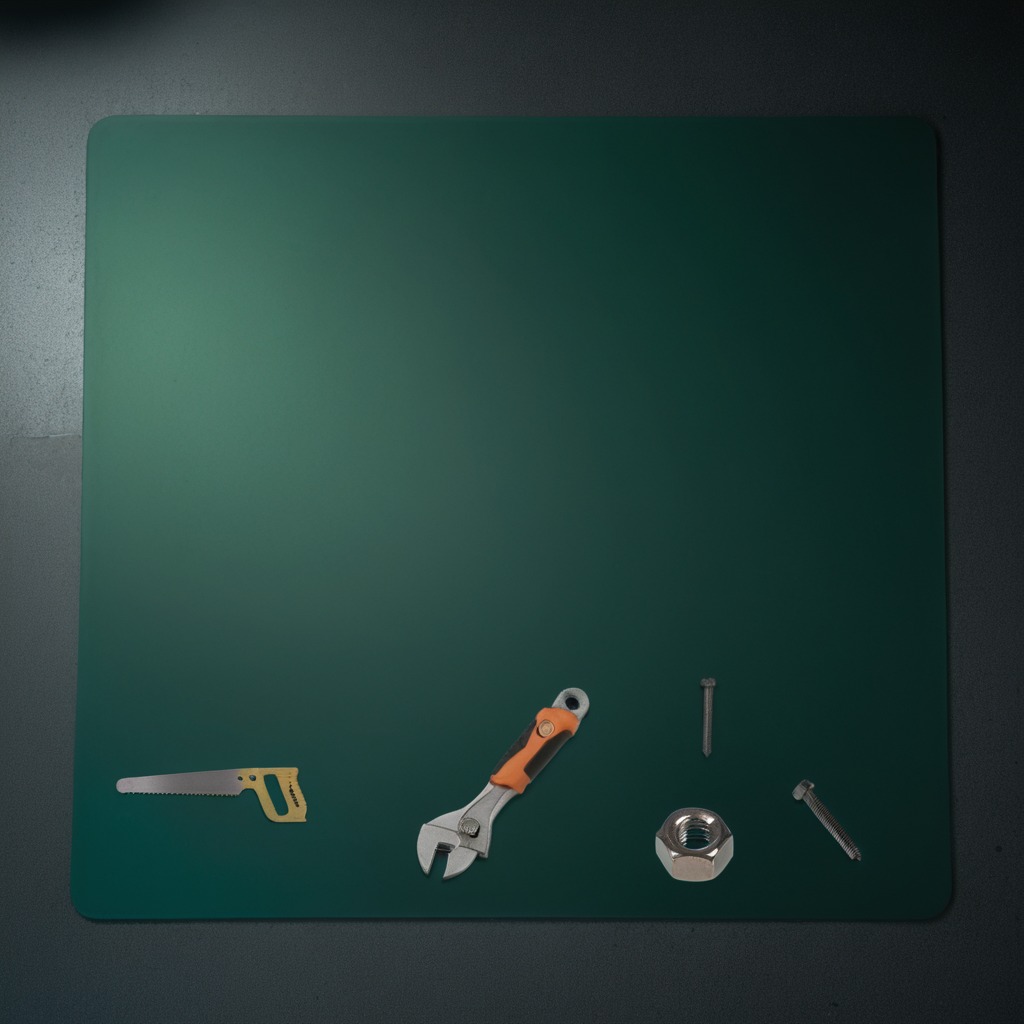
A metal machine screw, an iron nail, a handheld metal saw, a metal nut, and a wrench are lying on the green rubber mat.